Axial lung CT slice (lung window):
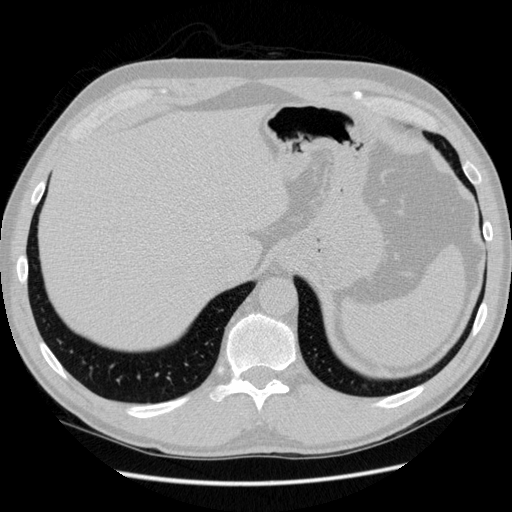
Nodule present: no